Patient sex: M
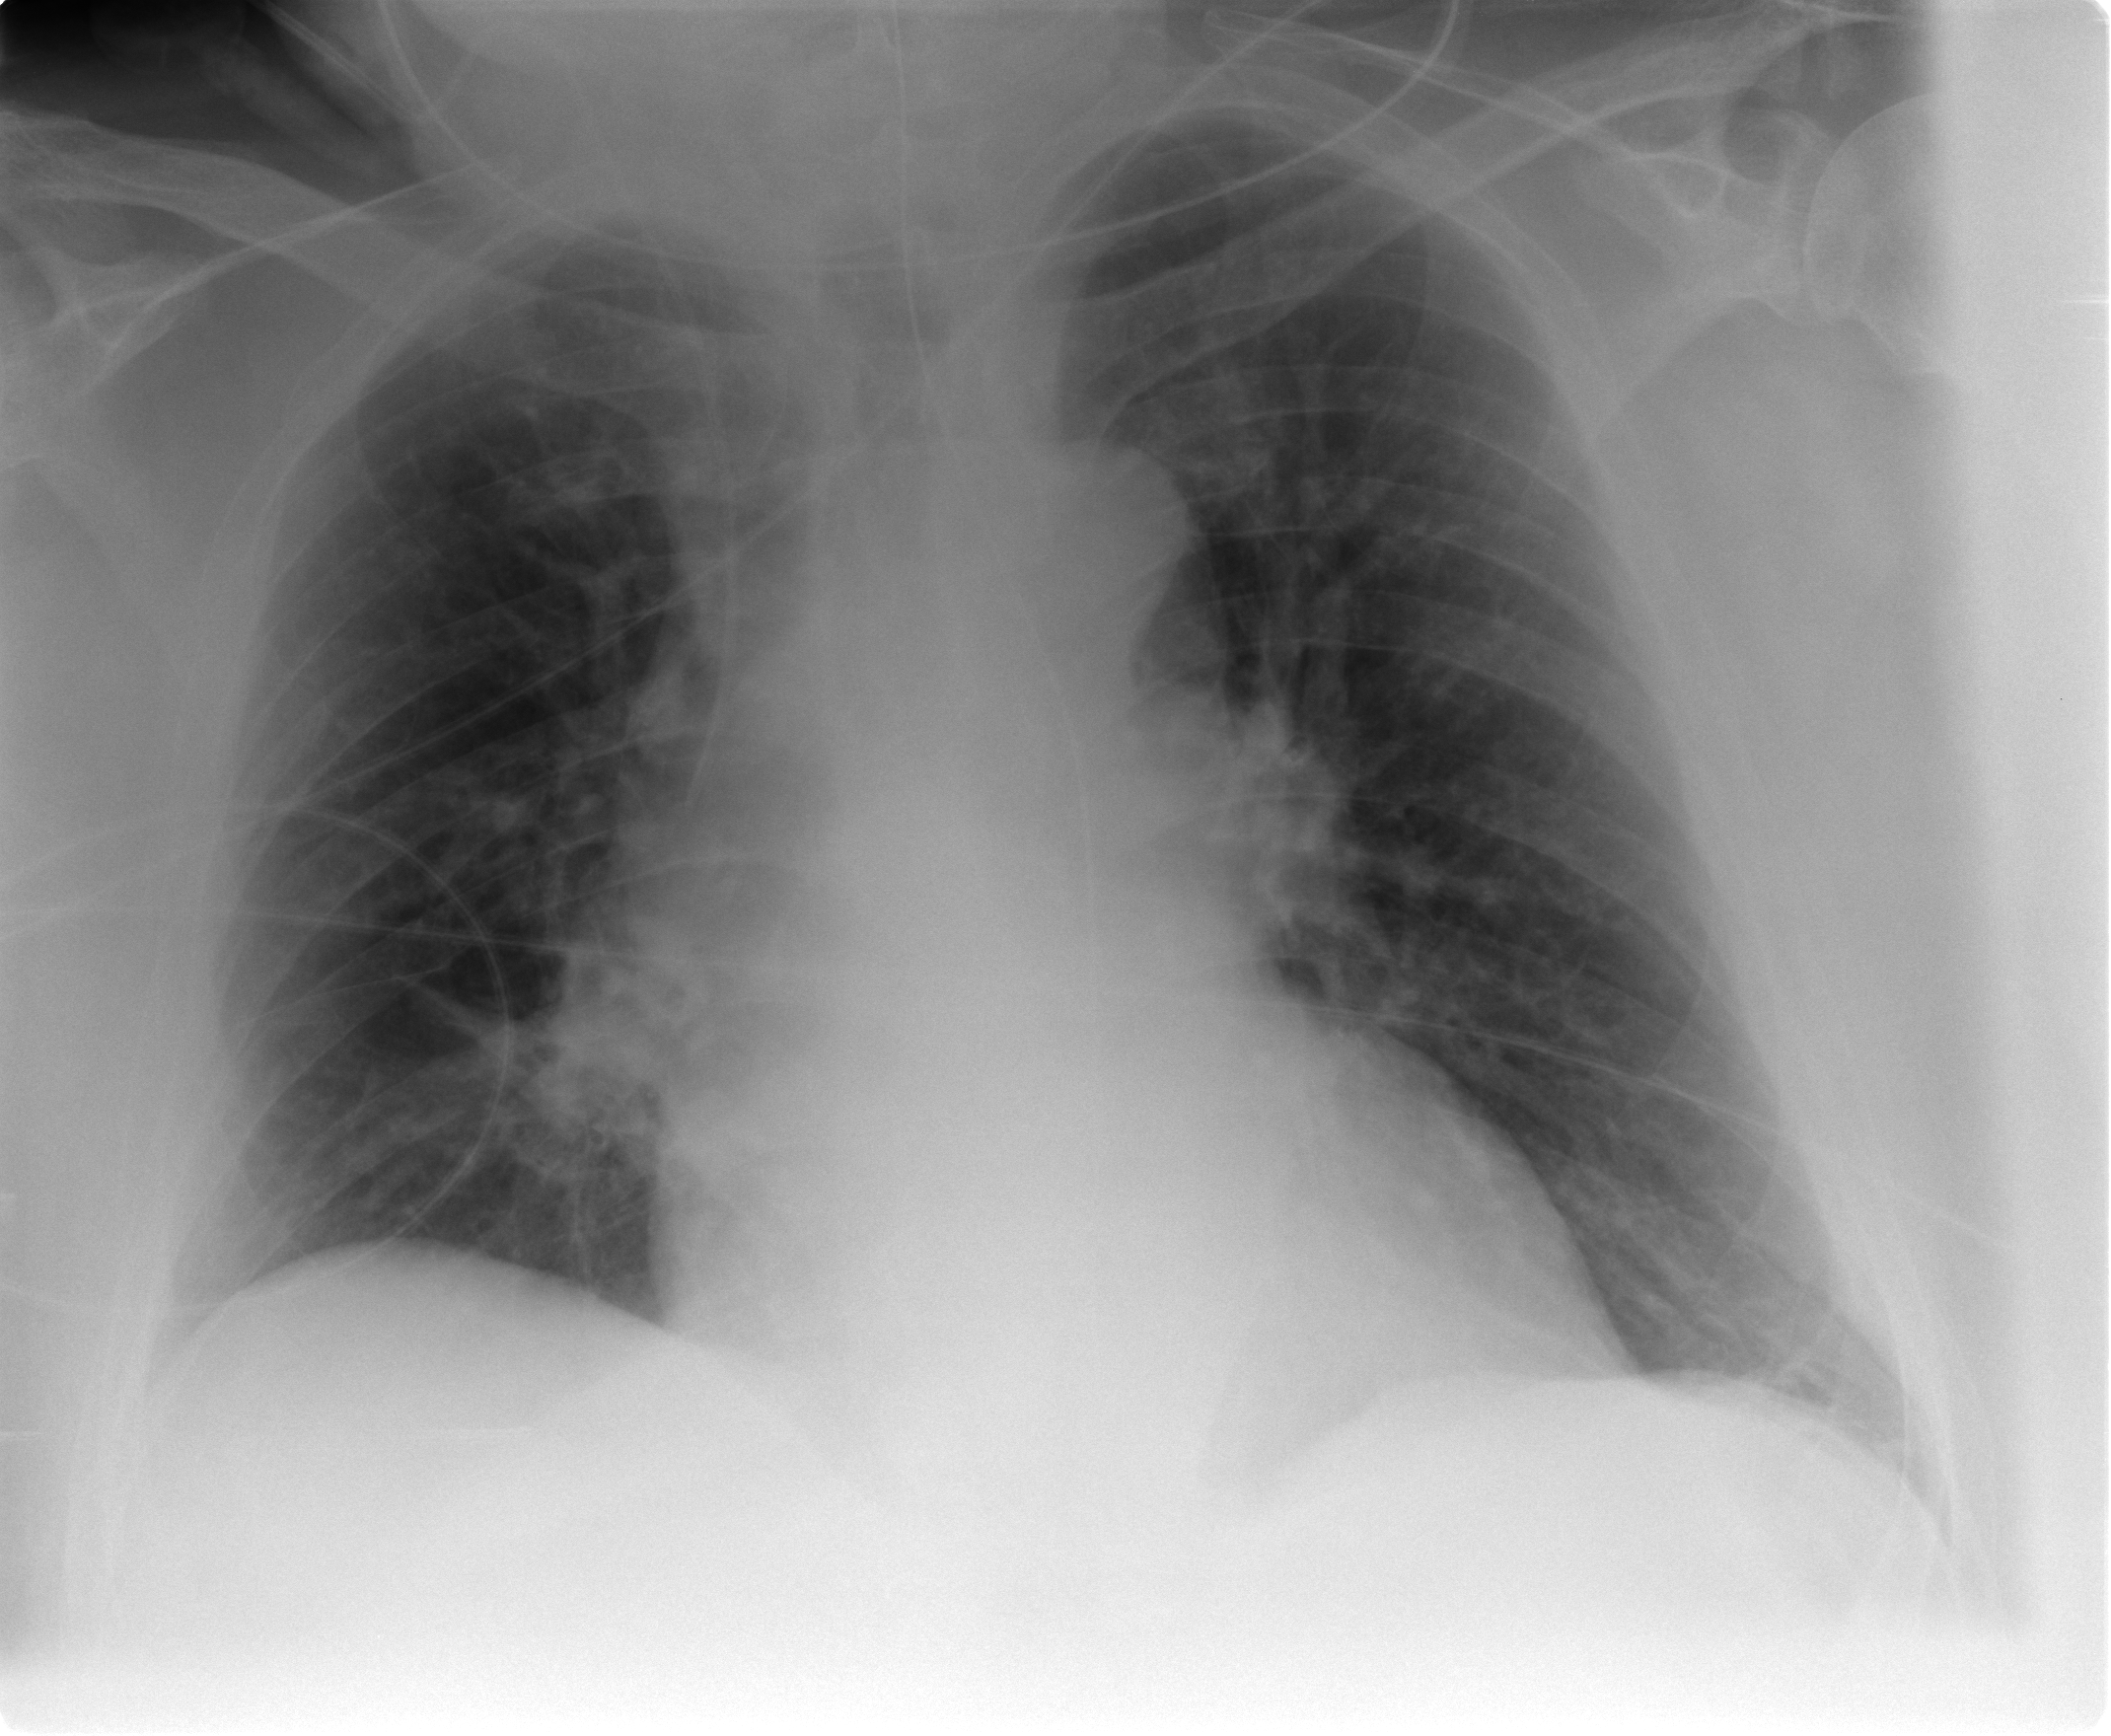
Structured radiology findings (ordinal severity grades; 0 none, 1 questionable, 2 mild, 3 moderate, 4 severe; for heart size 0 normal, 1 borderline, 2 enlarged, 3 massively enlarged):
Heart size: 1
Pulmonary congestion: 1
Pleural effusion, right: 1
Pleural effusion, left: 0
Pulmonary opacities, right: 0
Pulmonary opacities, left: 0
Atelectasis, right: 2
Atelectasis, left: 0